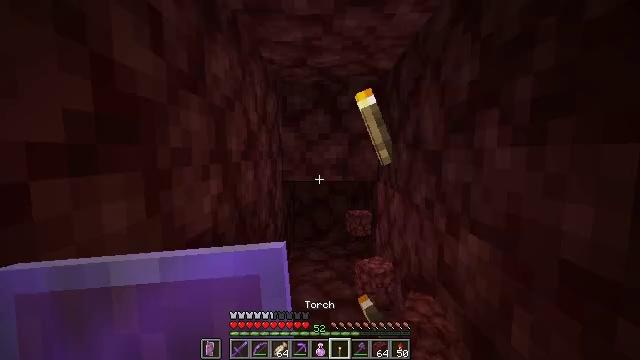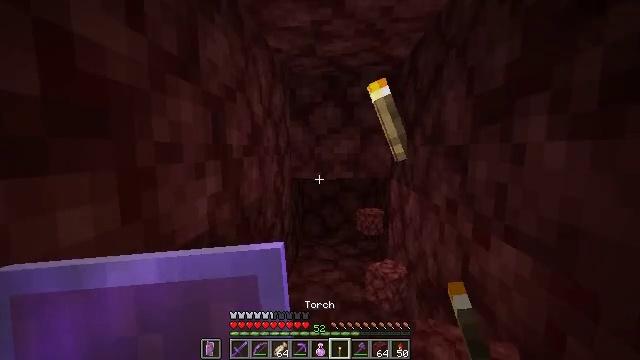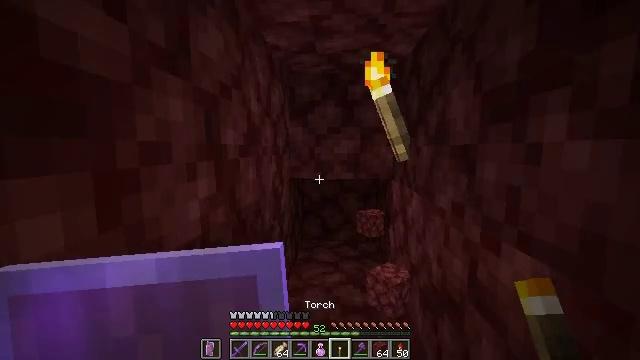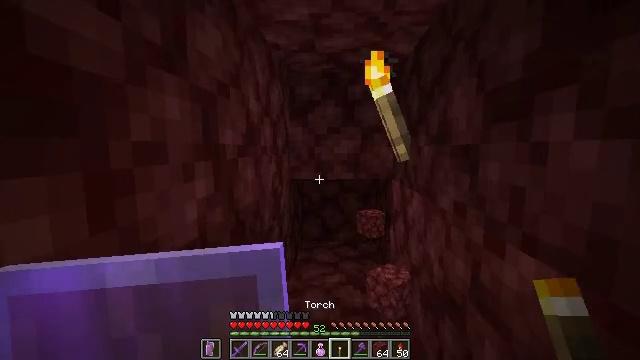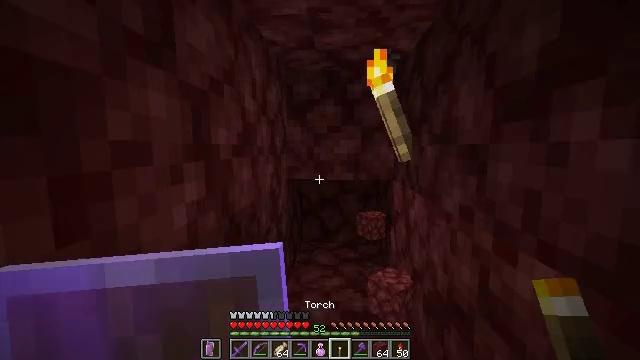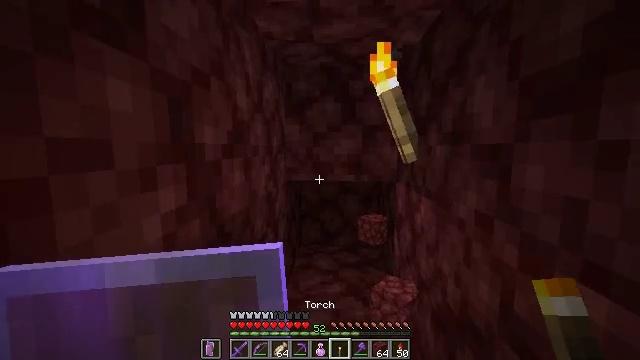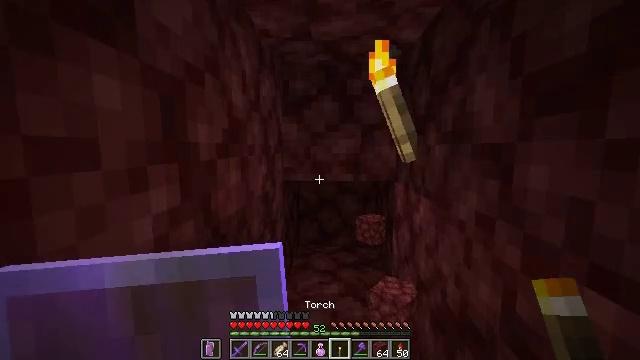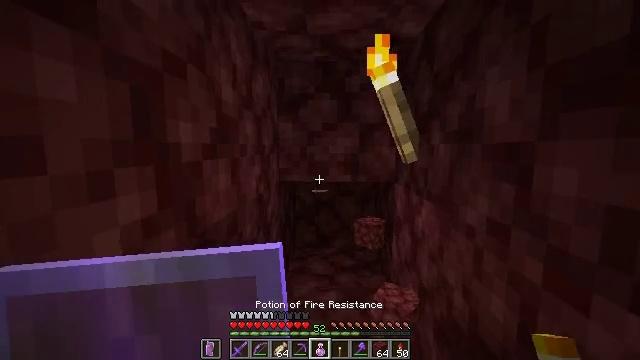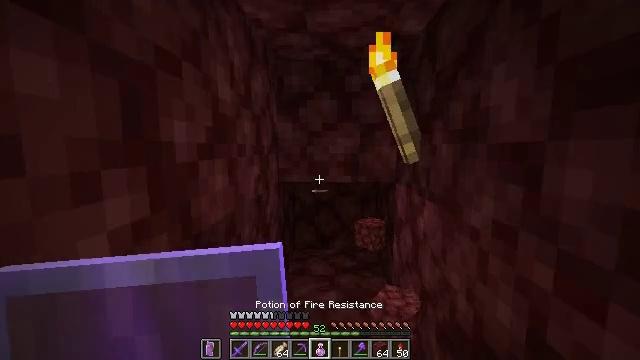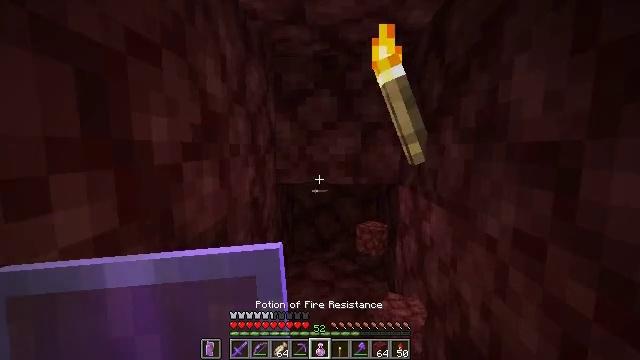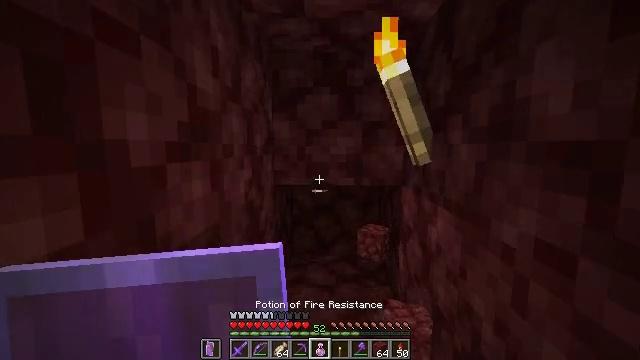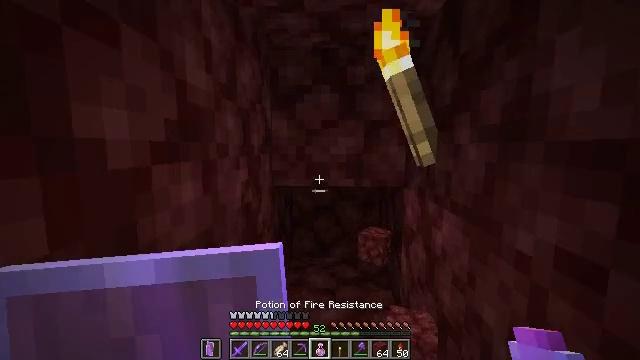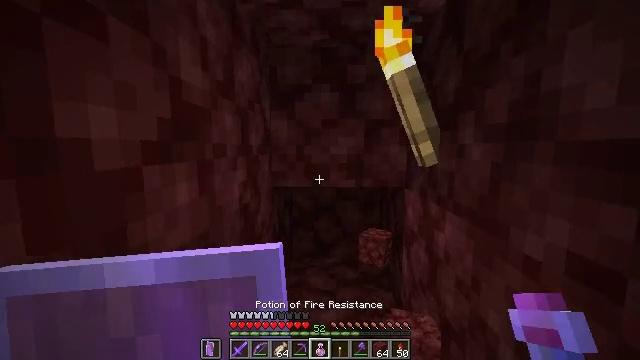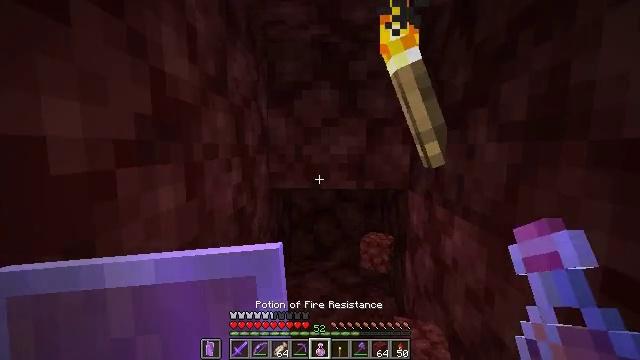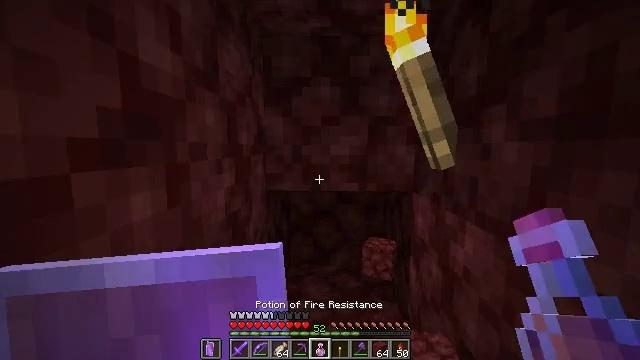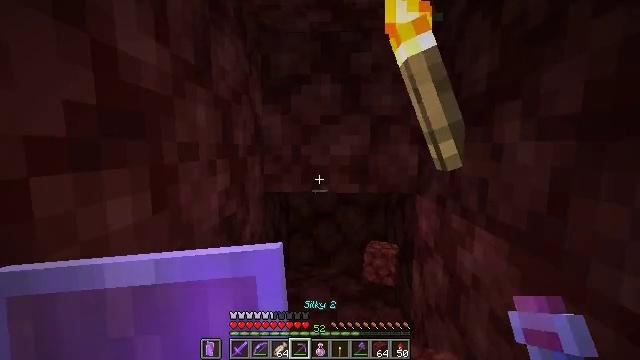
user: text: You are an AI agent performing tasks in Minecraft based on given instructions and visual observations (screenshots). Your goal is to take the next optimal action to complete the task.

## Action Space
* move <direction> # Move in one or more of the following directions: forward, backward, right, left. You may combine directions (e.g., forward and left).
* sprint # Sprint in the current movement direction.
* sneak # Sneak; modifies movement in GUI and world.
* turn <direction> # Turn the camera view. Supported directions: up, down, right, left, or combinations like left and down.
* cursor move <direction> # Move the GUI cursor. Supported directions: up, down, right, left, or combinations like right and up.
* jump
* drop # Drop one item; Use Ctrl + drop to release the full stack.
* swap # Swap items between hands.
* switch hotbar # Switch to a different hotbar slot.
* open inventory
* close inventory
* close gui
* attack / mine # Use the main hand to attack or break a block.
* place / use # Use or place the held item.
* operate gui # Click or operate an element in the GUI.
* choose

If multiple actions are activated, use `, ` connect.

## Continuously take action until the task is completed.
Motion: motion action
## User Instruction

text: Collect netherrack in the Nether.
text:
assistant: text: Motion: move forward, sneak, turn left and down
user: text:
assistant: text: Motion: move forward, sneak
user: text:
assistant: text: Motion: move forward, sneak
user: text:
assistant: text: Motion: move forward, sneak
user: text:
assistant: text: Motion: move forward, sneak
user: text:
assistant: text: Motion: move forward, sneak
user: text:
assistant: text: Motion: move forward, sneak
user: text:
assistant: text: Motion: move forward, sneak
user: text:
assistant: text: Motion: move forward, sneak
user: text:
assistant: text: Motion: move forward, sneak
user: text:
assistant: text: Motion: move forward, sneak
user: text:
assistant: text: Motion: move forward, sneak
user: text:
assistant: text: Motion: move forward, sneak
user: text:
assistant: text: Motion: move forward, sneak
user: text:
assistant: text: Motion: move forward, sneak
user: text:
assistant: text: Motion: move forward, sneak
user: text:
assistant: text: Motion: move forward, sneak
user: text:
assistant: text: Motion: move forward, sneak
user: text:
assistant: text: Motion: move forward, sneak
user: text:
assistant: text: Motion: move forward, sneak, attack / mine
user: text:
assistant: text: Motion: move forward, sneak, attack / mine
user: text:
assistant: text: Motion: move forward, sneak, attack / mine
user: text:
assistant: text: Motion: move forward, sneak, attack / mine
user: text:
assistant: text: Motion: move forward, sneak, attack / mine
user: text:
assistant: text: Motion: move forward, sneak, attack / mine
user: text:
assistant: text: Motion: move forward, sneak, attack / mine
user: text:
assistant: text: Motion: move forward, sneak, attack / mine
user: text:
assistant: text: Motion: move forward, sneak, attack / mine
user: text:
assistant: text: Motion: move forward, sneak, attack / mine
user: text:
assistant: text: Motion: move forward, sneak, attack / mine